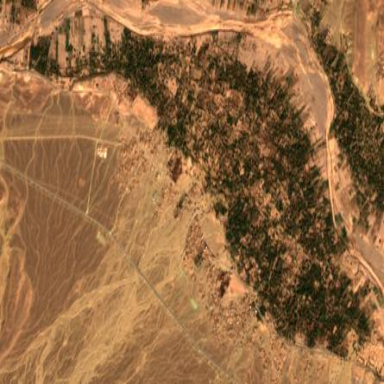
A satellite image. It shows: Evergreen orchard with broadleaved date palms.